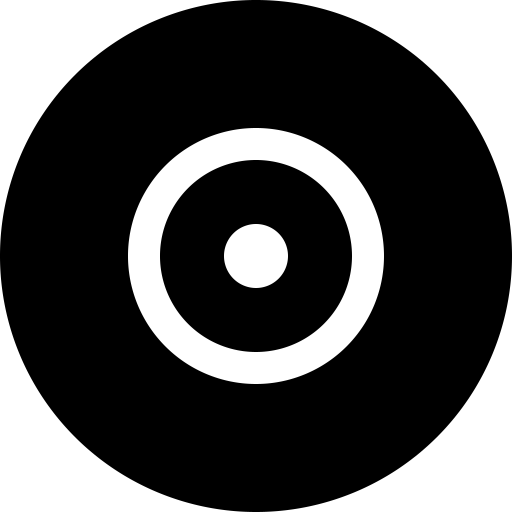
Tags: icon, FontAwesome, fa-icon, solid, record, vinyl